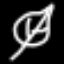
Label: leaf